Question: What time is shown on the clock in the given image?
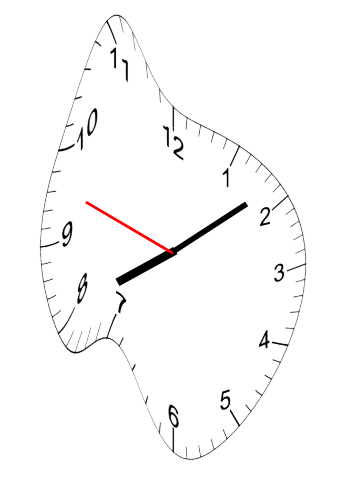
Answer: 08:08:48